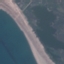
Land use / land cover class: River